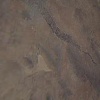
Label: land